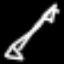
Label: pencil